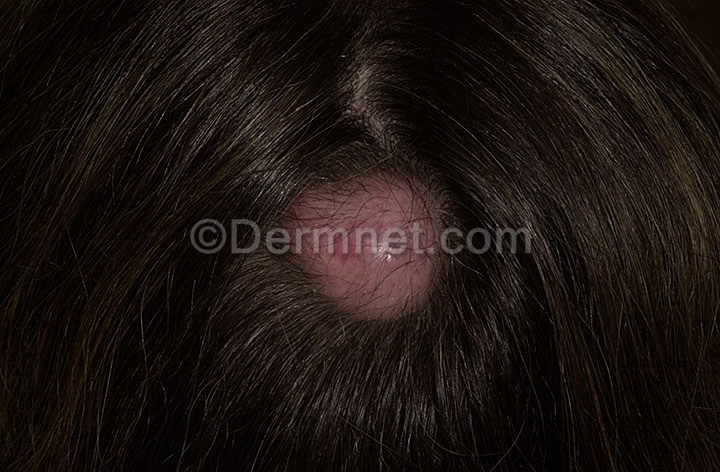
Disease: Seborrheic Keratoses and other Benign Tumors